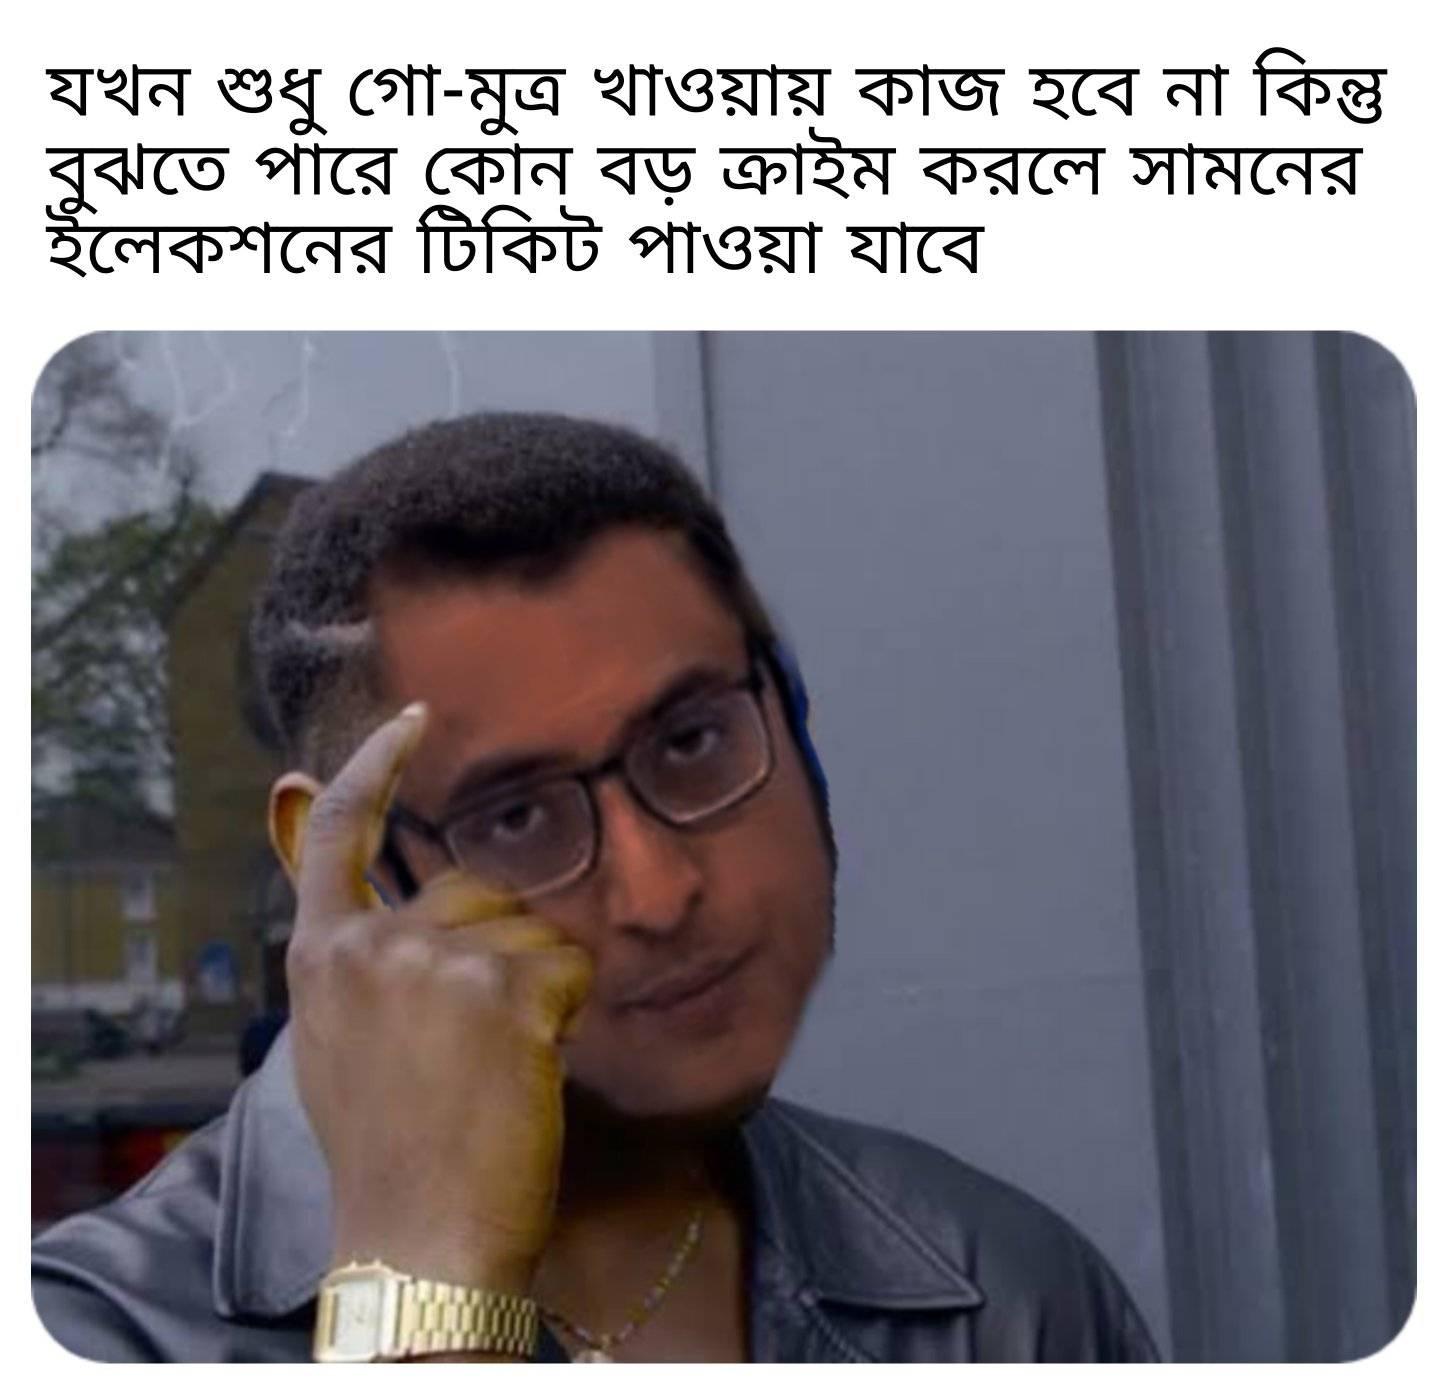
Caption: যখন শুধু গো-মুত্র খাওয়ায় কাজ হবে না কিন্তু বুঝতে পারে কোন বড় ক্রাইম করলে সামনের ইলেকশনের টিকিট পাওয়া যাবে
Label: hate